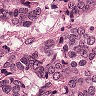
Metastatic tissue present: yes